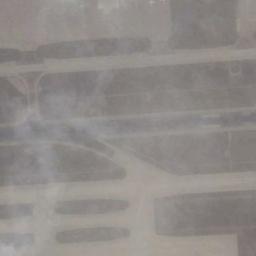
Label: runway